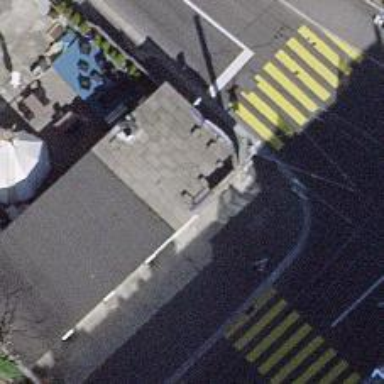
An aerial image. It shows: Beauty shop.